Field crop: tomato
Growth stage: 1
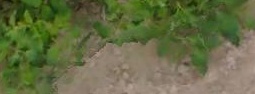
Species: tomato